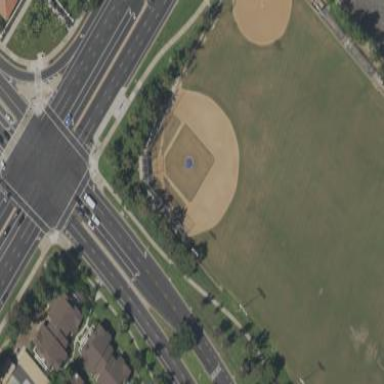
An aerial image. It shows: Baseball pitch for leisure land.